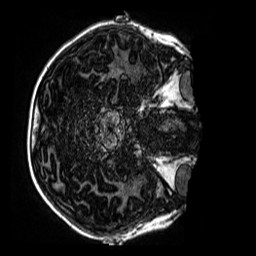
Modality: MP2RAGE
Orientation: axial
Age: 10
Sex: male
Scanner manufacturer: siemens
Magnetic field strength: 3 T
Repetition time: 4 s
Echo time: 0.00299 s